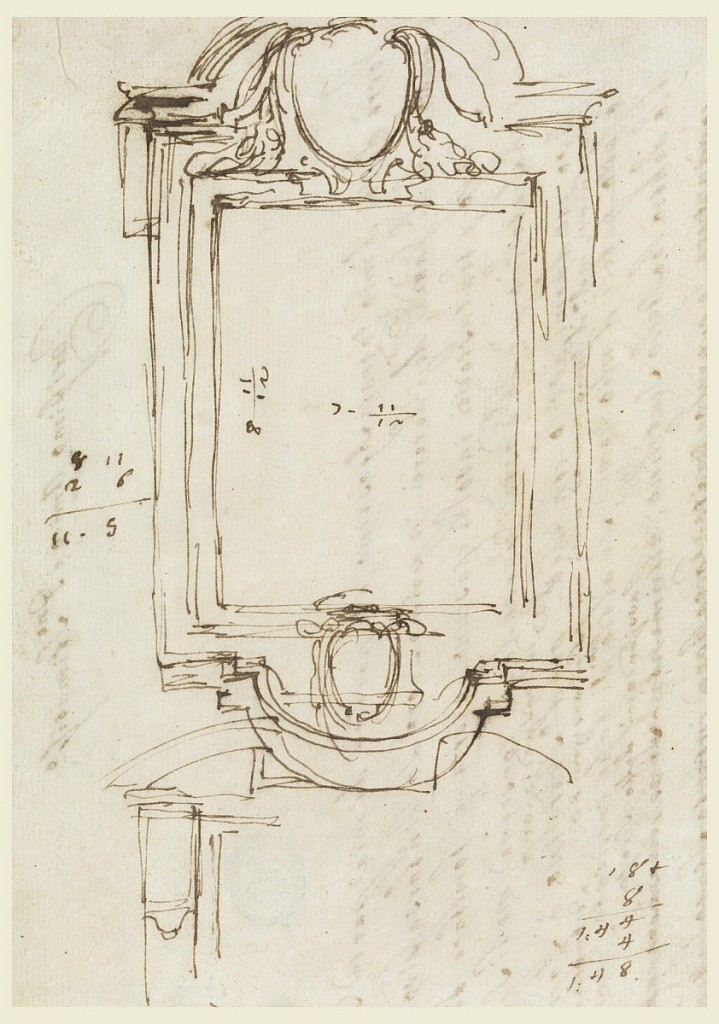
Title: Design for Tablet
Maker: Carlo Marchionni, Italian, 1702–1786
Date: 1740–58
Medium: Pen and black ink on laid paper
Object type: Drawing
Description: The upper with the escutcheons for the coat of arms: above of the pope, below of a prelate. The other sketches include the architectural forms of the upper part of the frame, some figures of accounting. On verso, the beginning of a draft of a letter by the artist: "Carissimo amico, e Rue. Shmatissimo Verrà da Voi il mio Cognato Agostino, e vi porterà da mia parte 1(i) / quarto occhi di Gatta (jewels), desidererei in primo Luogo"…[etc.]